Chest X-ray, PA view. Patient: 55 years old, sex M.
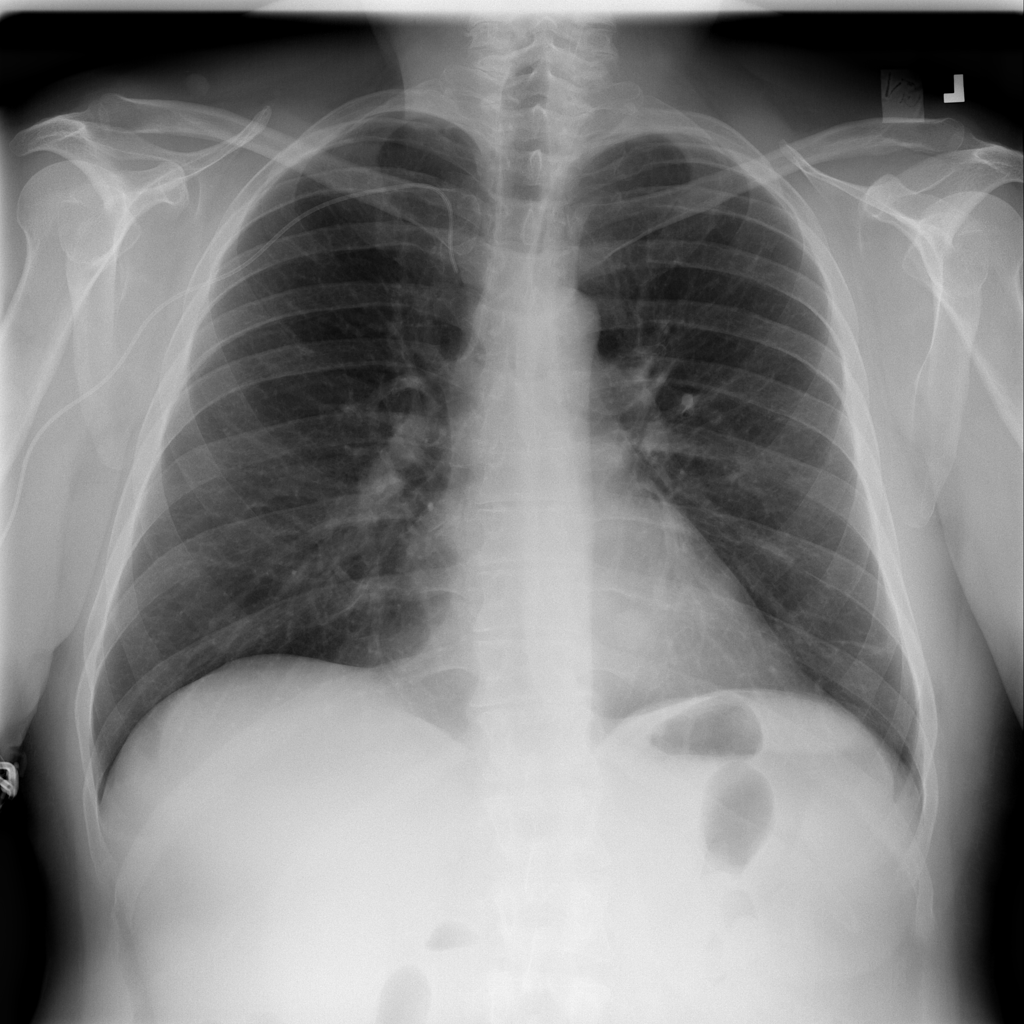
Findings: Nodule